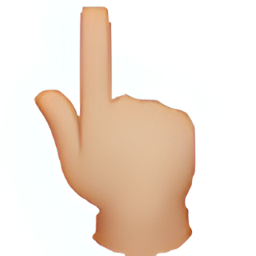
Name: white up pointing backhand index
Emoji: 👆🏼
Group: People & Body
Sub-group: hand-single-finger